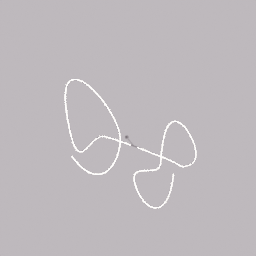
Label: lighting